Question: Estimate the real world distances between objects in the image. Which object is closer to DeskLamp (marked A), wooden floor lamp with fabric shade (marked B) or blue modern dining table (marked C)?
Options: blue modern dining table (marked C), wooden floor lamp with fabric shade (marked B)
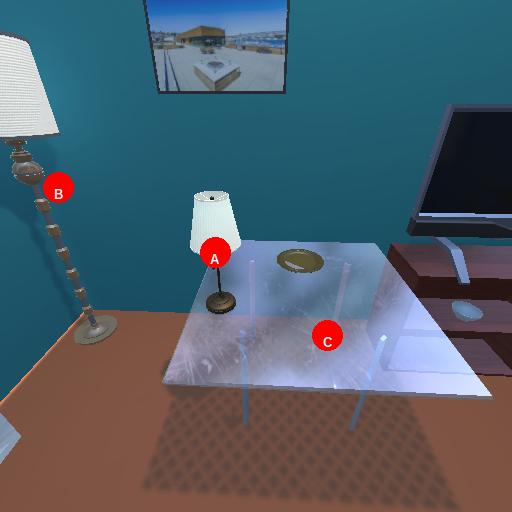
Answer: blue modern dining table (marked C)